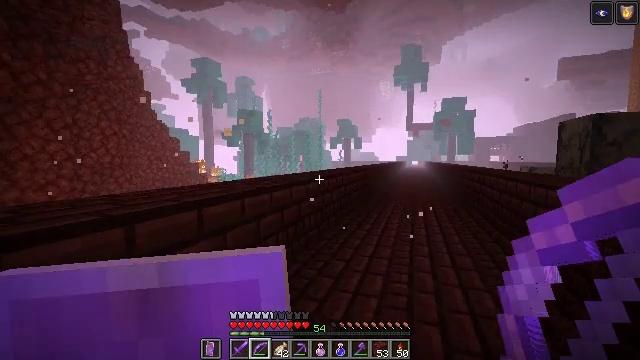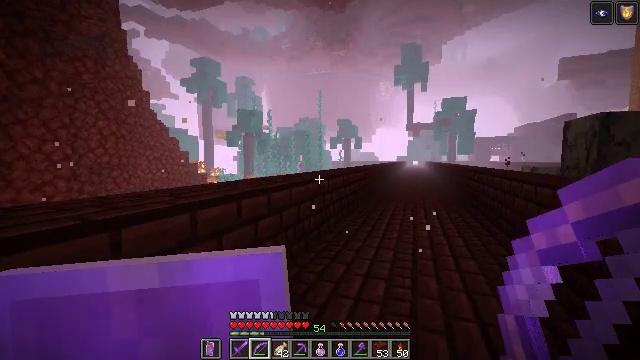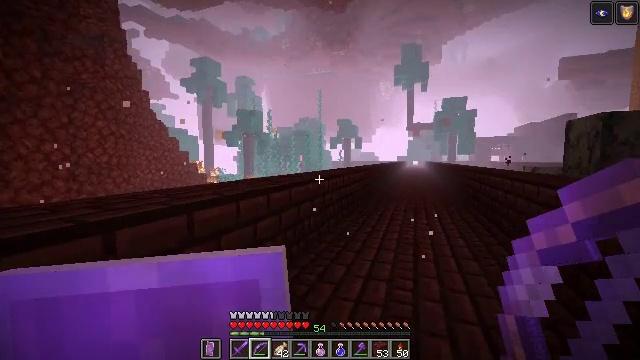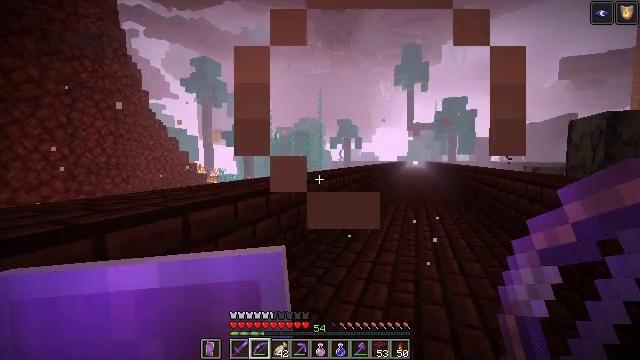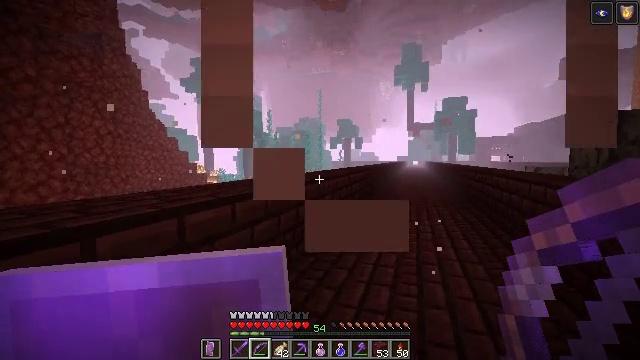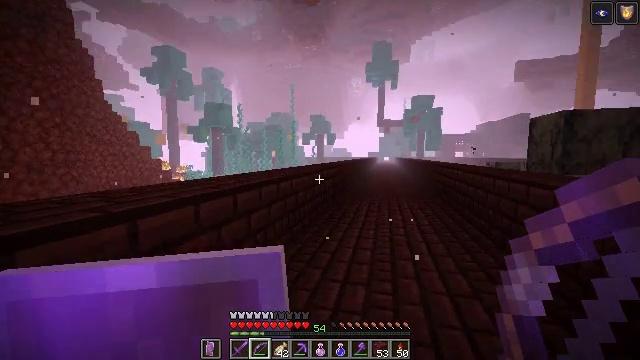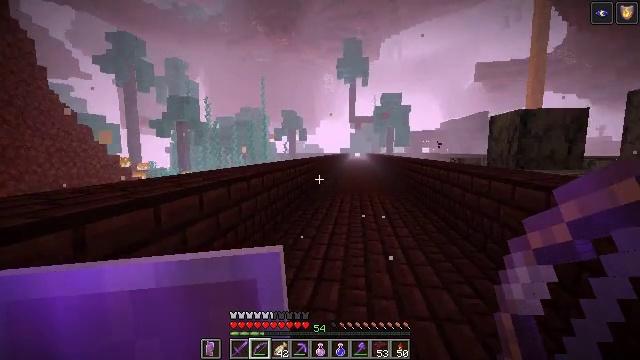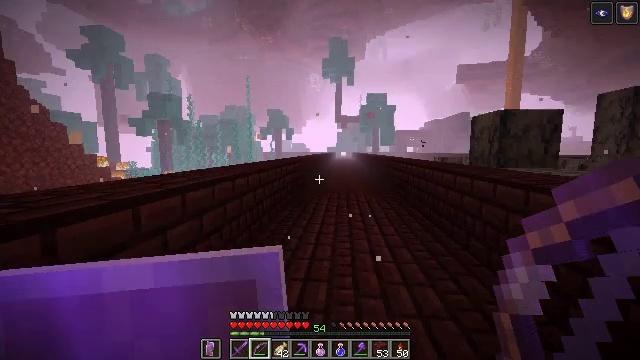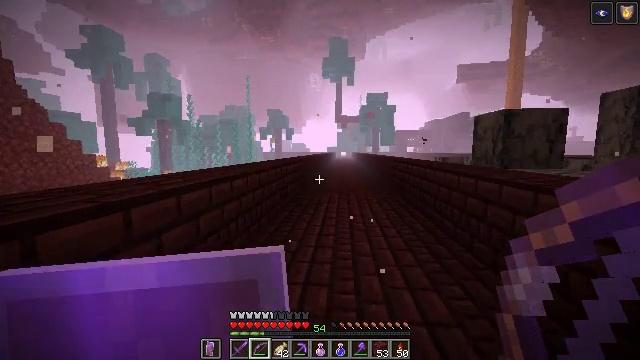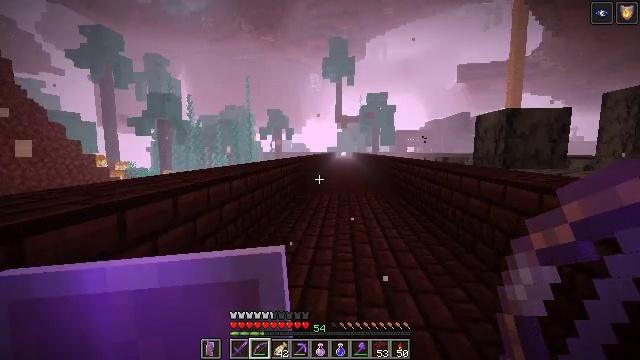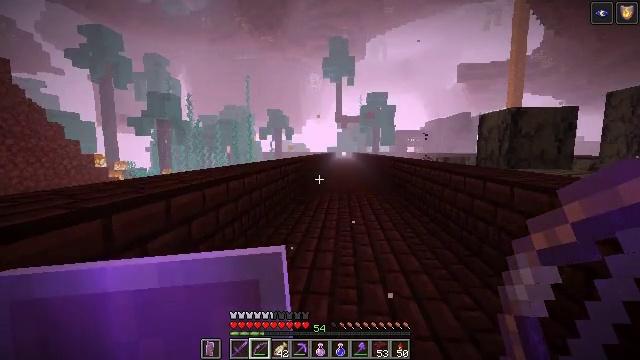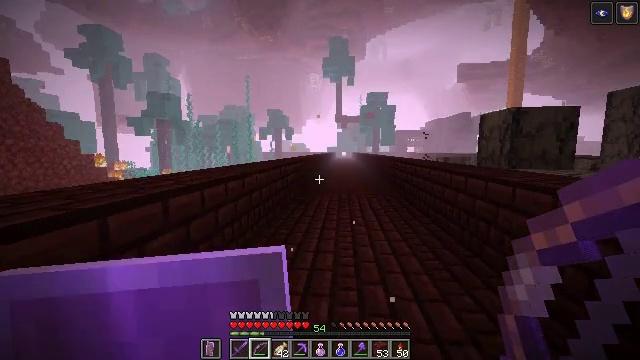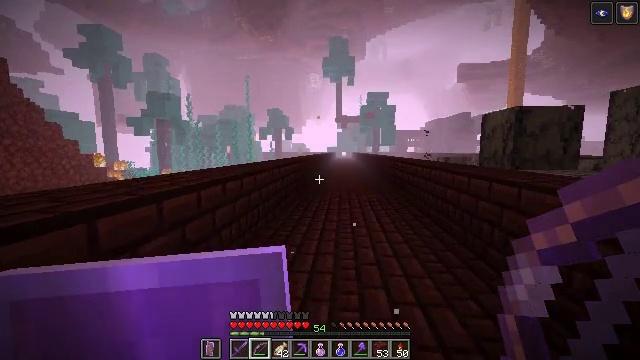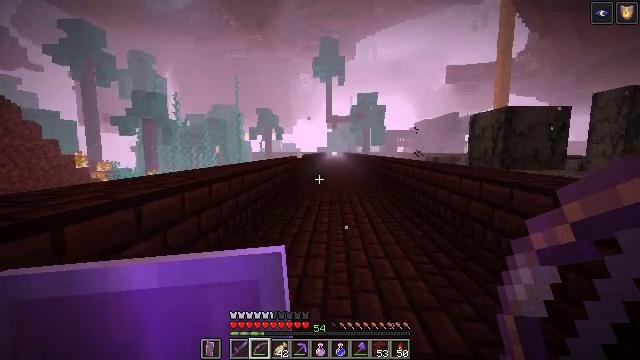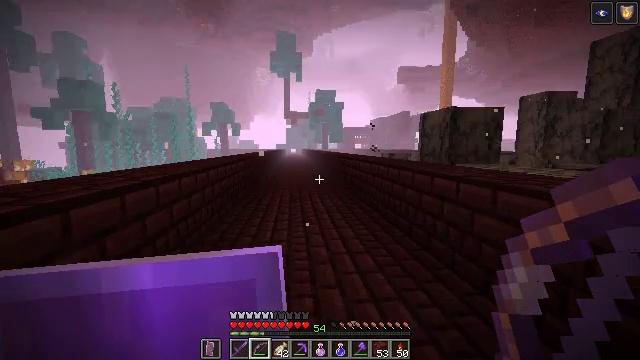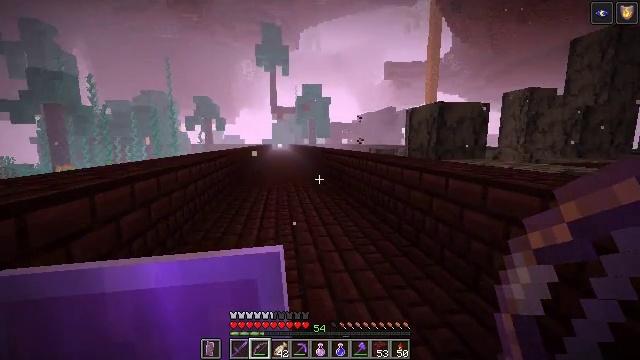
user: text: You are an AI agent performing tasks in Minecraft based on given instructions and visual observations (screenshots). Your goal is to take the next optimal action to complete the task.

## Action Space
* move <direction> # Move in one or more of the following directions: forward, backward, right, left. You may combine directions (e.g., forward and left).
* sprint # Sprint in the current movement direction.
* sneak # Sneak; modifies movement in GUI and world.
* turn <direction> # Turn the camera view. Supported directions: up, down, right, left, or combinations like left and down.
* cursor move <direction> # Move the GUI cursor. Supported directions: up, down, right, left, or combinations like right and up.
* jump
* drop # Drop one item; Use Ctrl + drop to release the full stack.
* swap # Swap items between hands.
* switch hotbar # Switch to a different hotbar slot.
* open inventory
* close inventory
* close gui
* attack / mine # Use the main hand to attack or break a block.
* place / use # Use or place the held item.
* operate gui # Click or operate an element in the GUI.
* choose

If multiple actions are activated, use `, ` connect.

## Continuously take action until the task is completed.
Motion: motion action
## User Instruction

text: Attack the nether bricks to collect them.
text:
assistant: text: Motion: move forward, sneak
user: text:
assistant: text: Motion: move forward, sneak
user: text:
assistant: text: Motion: move forward, sneak
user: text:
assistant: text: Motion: move forward, sneak
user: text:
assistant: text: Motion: move forward, sneak, turn right
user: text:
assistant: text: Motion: move forward, sneak, turn right
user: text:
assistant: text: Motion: move forward, sneak, turn right
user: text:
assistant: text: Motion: move forward, sneak
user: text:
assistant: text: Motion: move forward, sneak
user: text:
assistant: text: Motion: move forward, sneak
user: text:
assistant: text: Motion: move forward, sneak
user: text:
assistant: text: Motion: move forward, sneak
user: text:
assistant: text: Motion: move forward, sneak, turn right
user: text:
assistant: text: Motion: move forward, sneak, turn right
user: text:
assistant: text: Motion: move forward, sneak, turn right and down
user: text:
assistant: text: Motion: move forward, sneak
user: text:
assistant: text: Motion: move forward, sneak
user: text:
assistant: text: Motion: move forward, sneak, turn right
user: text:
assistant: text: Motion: move forward, turn right and down
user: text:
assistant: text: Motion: move forward, turn right and down
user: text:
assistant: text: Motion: move forward, turn right
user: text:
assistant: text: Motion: move forward
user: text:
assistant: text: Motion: move forward
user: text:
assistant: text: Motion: move forward
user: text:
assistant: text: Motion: no_op
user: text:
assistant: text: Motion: no_op
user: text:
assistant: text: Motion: no_op
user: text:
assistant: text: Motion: no_op
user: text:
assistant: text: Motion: no_op
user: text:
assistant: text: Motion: no_op